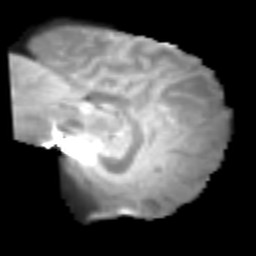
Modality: T2w
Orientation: sagittal
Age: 20
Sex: male
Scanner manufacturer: siemens
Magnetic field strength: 3 T
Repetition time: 2.3 s
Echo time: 0.085 s